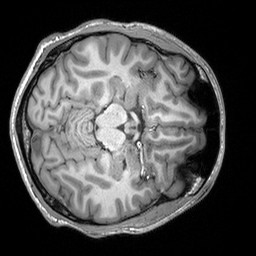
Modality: T1w
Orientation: axial
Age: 25
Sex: male
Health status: healthy
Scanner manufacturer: siemens
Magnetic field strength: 3 T
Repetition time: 2.3 s
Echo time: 0.00303 s